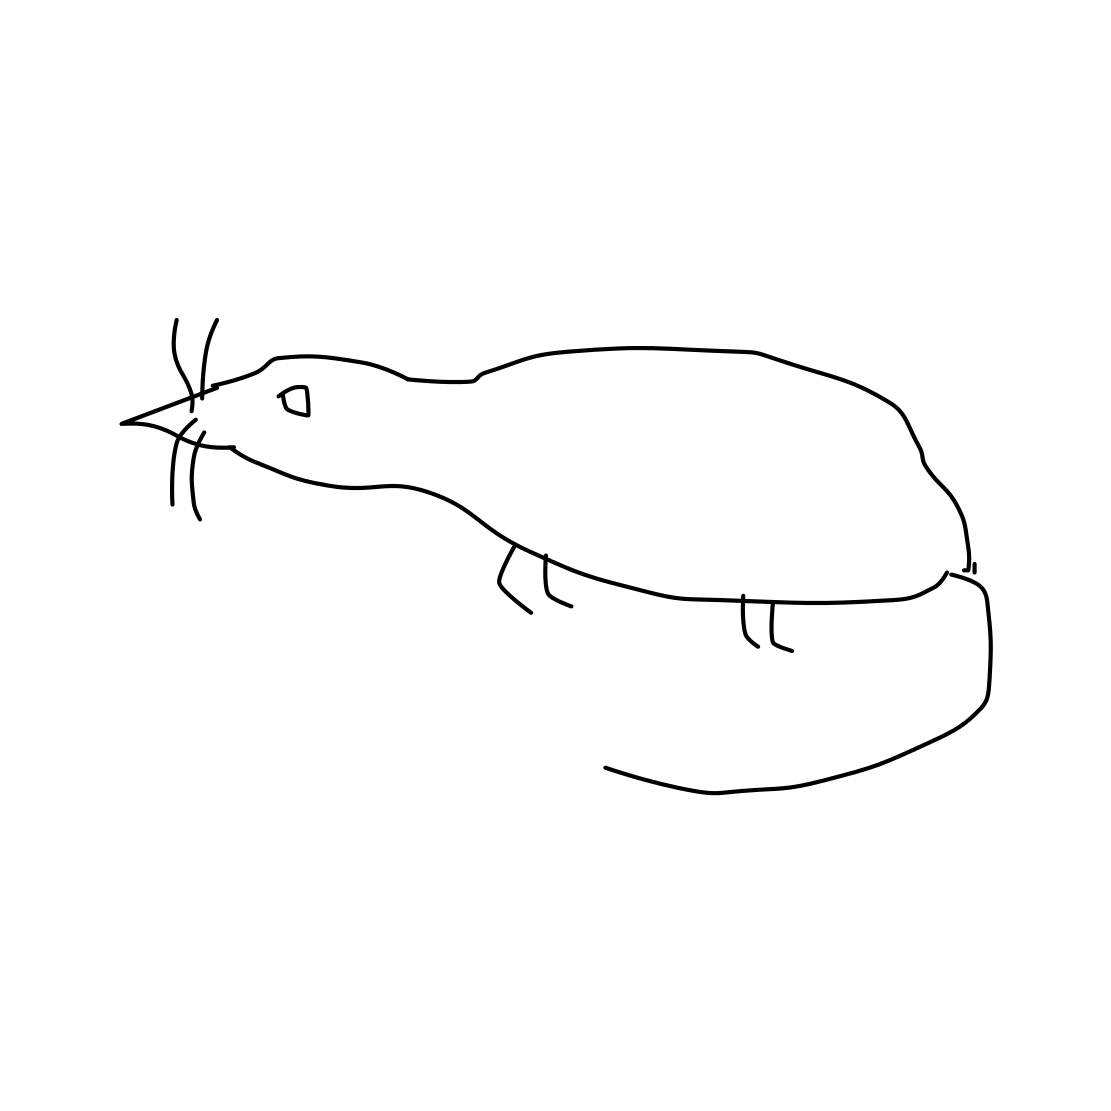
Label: mouse (animal)